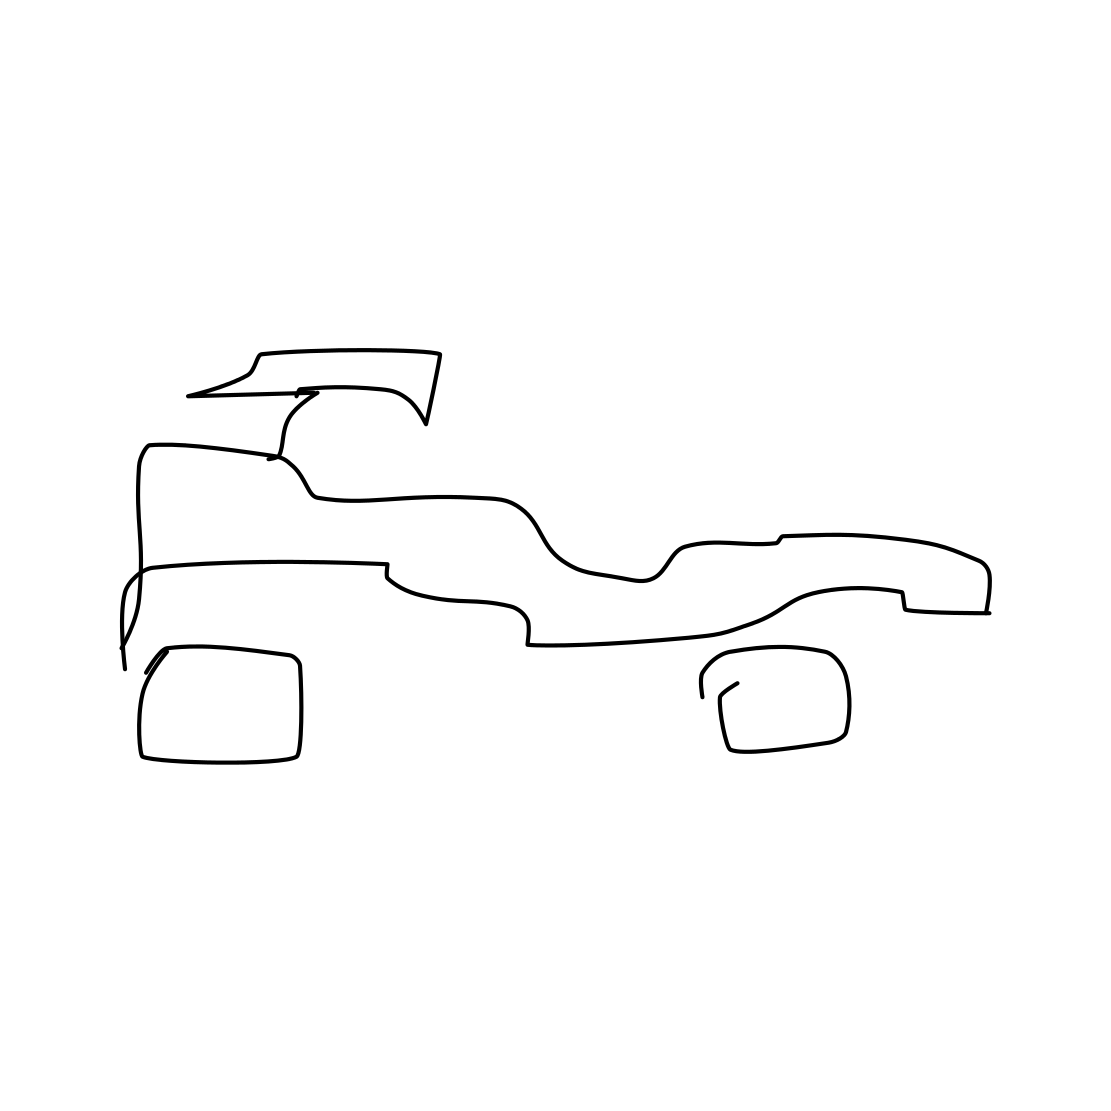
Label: motorbike